Question:
As you can see from the image above some of the text is being cut off :(
Code:
'''
package malgm.school.clockui.ui;
import java.awt.*;
import java.awt.event.ActionEvent;
import java.awt.event.ActionListener;
import java.io.IOException;
import javax.swing.*;
import malgm.school.clockui.ClockUI;
import malgm.school.clockui.ResourceLoader;
public class ClockFrame extends JFrame {
private static final long serialVersionUID = 1L;
public final static int FRAME_WIDTH = 600;
public final static int FRAME_HEIGHT = 200;
public ClockFrame() {
setTitle("Clock");
setSize(FRAME_WIDTH, FRAME_HEIGHT);
setResizable(false);
setDefaultCloseOperation(EXIT_ON_CLOSE);
relocalize();
}
public void relocalize() {
//Wipe controls
this.getContentPane().removeAll();
this.setLayout(null);
initComponents();
}
@SuppressWarnings("unused")
private void initComponents() {
setLayout(new BorderLayout());
JPanel header = new JPanel();
header.setLayout(new BoxLayout(header, BoxLayout.LINE_AXIS));
JPanel section = new JPanel();
section.setLayout(new BoxLayout(section, BoxLayout.LINE_AXIS));
JLabel label = new JLabel("The time is...");
JButton speakButton = new JButton("Speak");
speakButton.addActionListener(new ActionListener() {
@Override
public void actionPerformed(ActionEvent e) {
Runtime rt = Runtime.getRuntime();
try {
Process pr = rt.exec(ClockUI.dir + "/SpeakingClock.exe");
} catch (IOException e1) {
e1.printStackTrace();
}
}
});
JLabel time = new JLabel("test");
ResourceLoader resLoader = new ResourceLoader();
time.setFont(resLoader.getFont(ResourceLoader.FONT_DIGITAL, 72));
section.add(Box.createHorizontalGlue());
section.add(time);
section.add(Box.createHorizontalGlue());
header.add(label);
header.add(Box.createHorizontalGlue());
header.add(speakButton);
add(header, BorderLayout.PAGE_START);
add(section, BorderLayout.CENTER);
}
}
'''
FONT: <URL>
Any help will be greatly appreciated
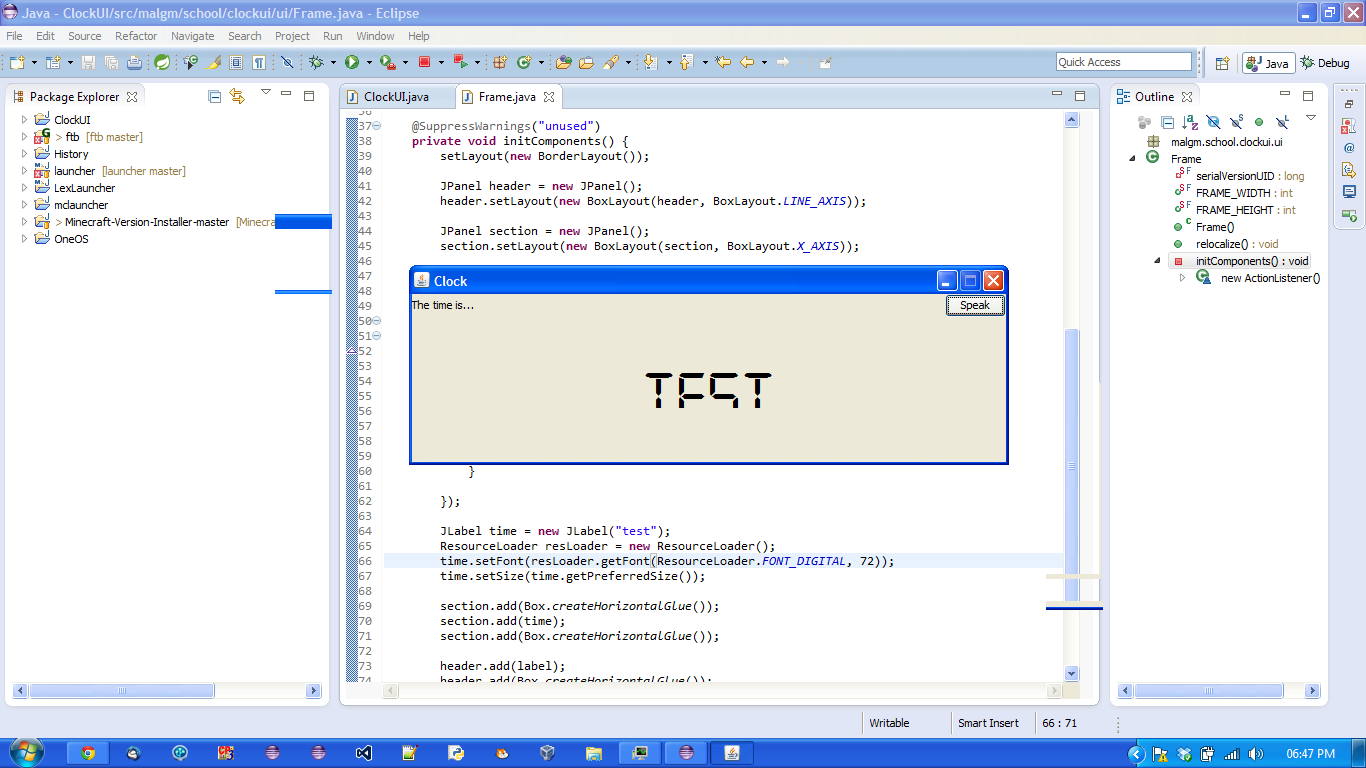
Answer: After
'''
JLabel time = new JLabel("test");
ResourceLoader resLoader = new ResourceLoader();
time.setFont(resLoader.getFont(ResourceLoader.FONT_DIGITAL, 72));
'''
Add 'time.setBorder(BorderFactory.createEmptyBorder(0, 20, 20, 20));'
After it will look like:
'''
JLabel time = new JLabel("test");
ResourceLoader resLoader = new ResourceLoader();
time.setFont(resLoader.getFont(ResourceLoader.FONT_DIGITAL, 72));
time.setBorder(BorderFactory.createEmptyBorder(0, 20, 20, 20));
'''